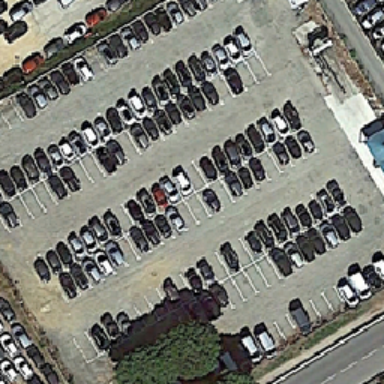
Parking is a square where the trees throw shadows horizontally .